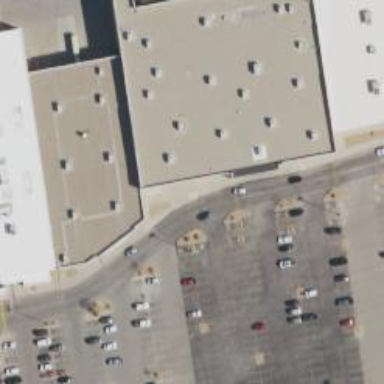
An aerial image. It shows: Building.